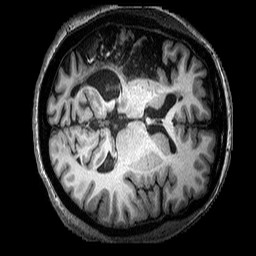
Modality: T1w
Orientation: axial
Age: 38
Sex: female
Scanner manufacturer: siemens
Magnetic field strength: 3 T
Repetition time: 2.25 s
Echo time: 0.00452 s